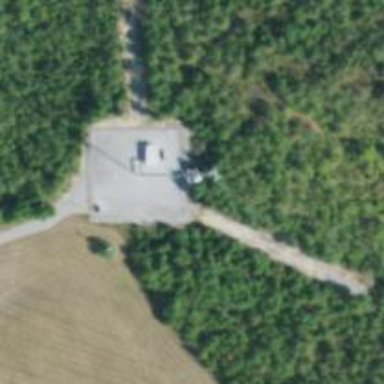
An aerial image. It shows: Mast tower used for communication.